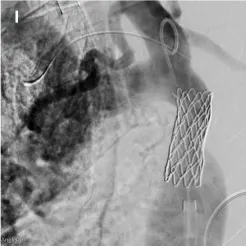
G-I: Aortic angiography assesses the degree of narrowing, locates the position of the balloon-expandable covered stent, and evaluates the post-release effects.
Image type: radiology (x_ray)